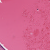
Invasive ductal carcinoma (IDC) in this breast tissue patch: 0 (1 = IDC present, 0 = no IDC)